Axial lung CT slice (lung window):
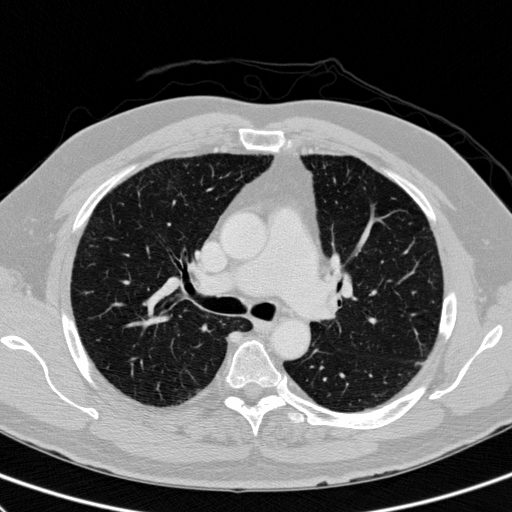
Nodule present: no